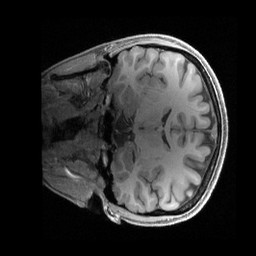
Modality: T1w
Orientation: coronal
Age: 31
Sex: female
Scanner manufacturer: siemens
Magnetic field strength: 3 T
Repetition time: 2.4 s
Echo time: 0.00241 s